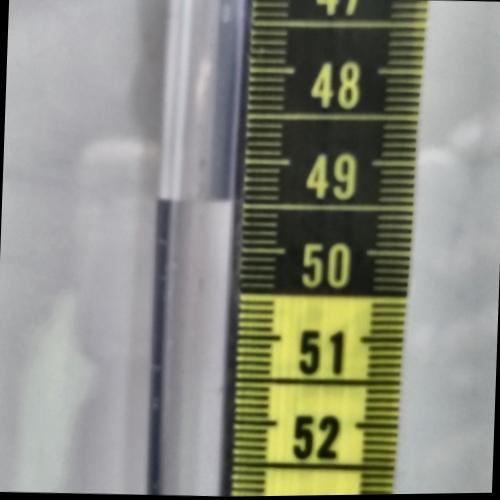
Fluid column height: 49.5 cm